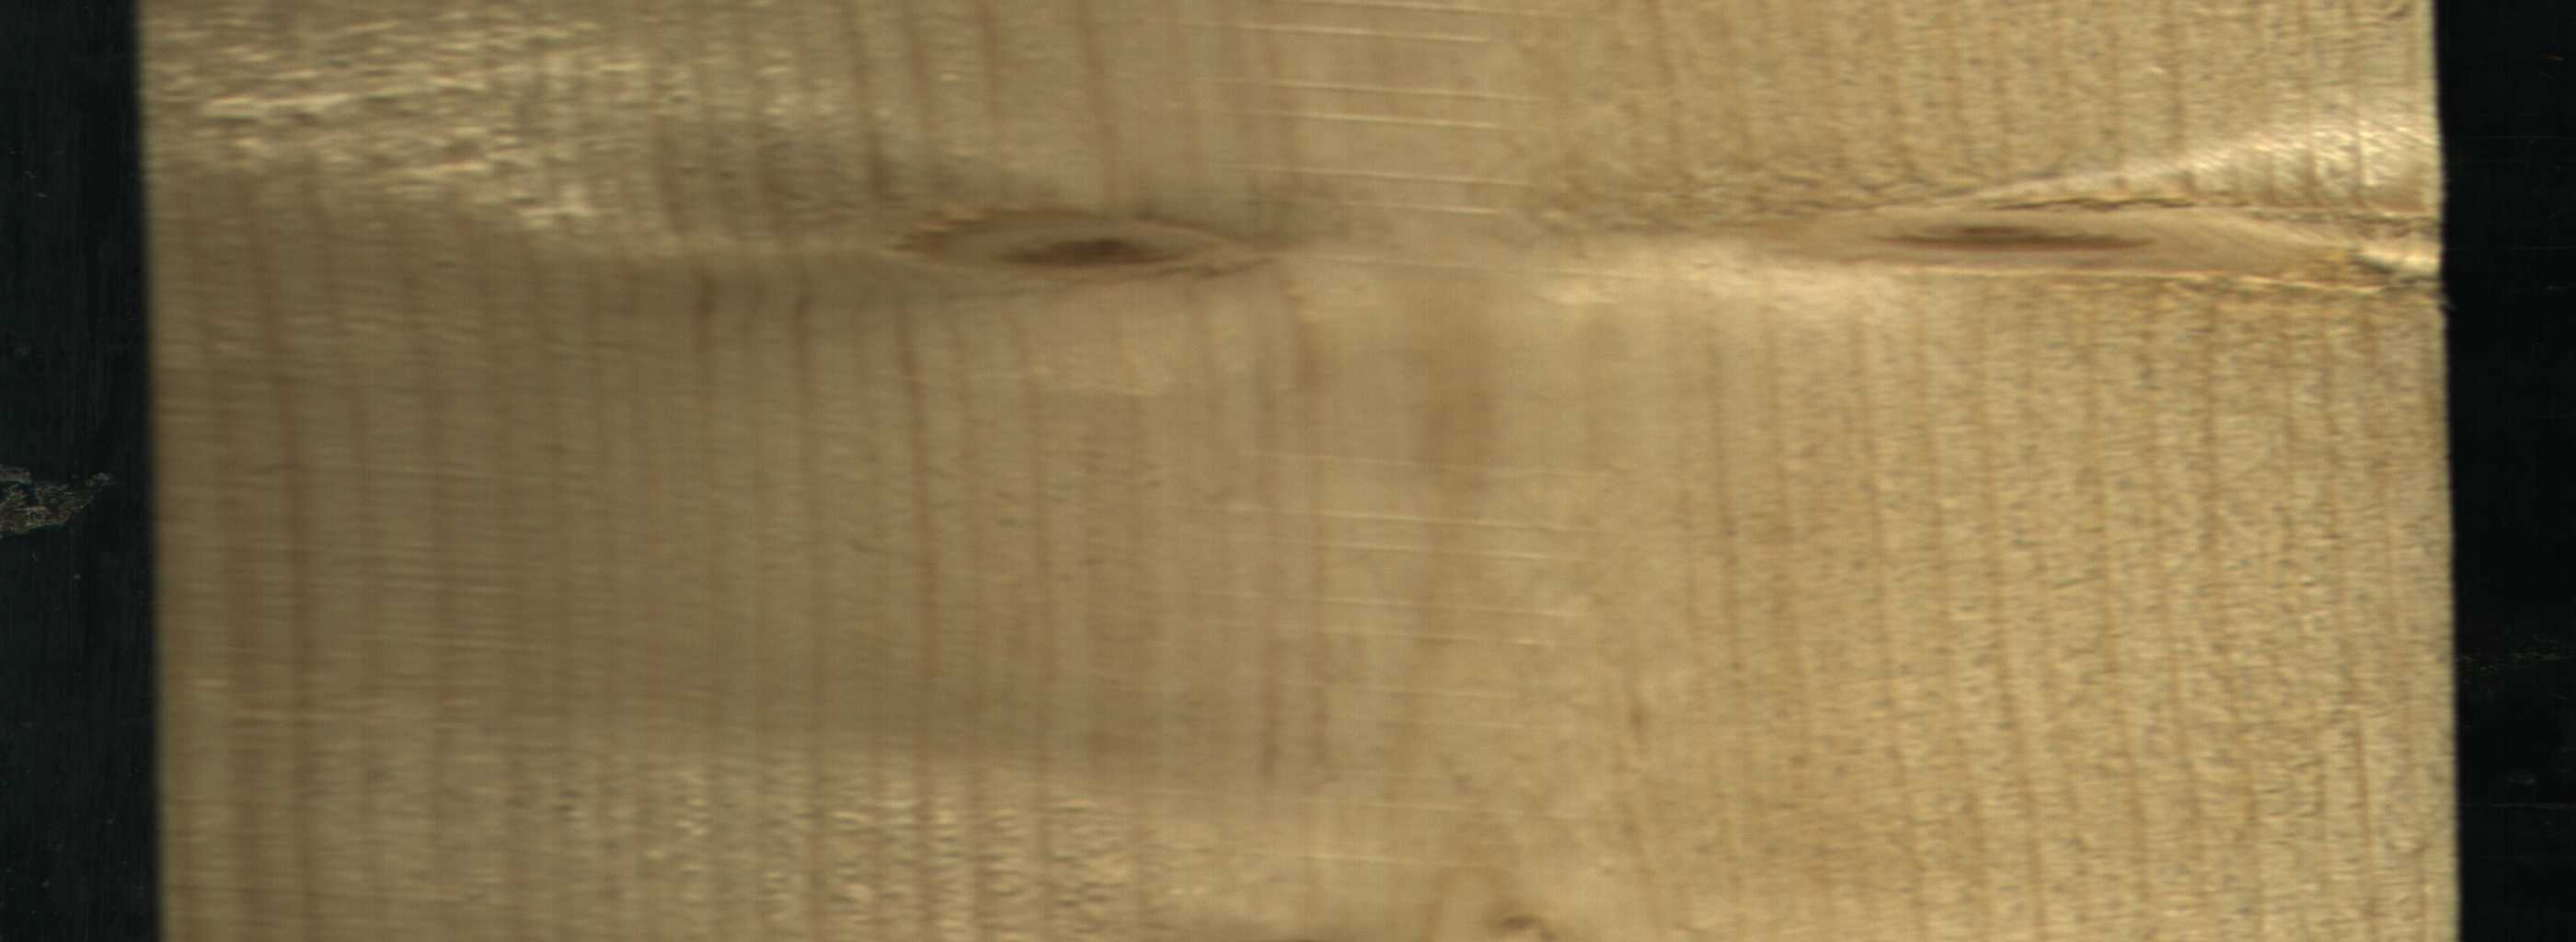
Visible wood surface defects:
Live_Knot
Live_Knot